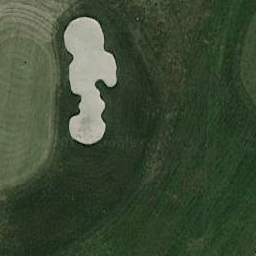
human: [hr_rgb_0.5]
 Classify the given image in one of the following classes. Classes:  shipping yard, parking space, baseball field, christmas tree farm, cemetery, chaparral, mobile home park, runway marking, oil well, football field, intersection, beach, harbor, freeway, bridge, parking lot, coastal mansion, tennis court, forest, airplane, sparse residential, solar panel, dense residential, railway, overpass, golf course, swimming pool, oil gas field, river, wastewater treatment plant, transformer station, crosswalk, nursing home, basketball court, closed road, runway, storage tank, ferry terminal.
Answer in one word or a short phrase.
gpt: golf course